Field crop: maize
Growth stage: 2
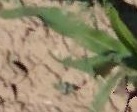
Species: maize